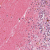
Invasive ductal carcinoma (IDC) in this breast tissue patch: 0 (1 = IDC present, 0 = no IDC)